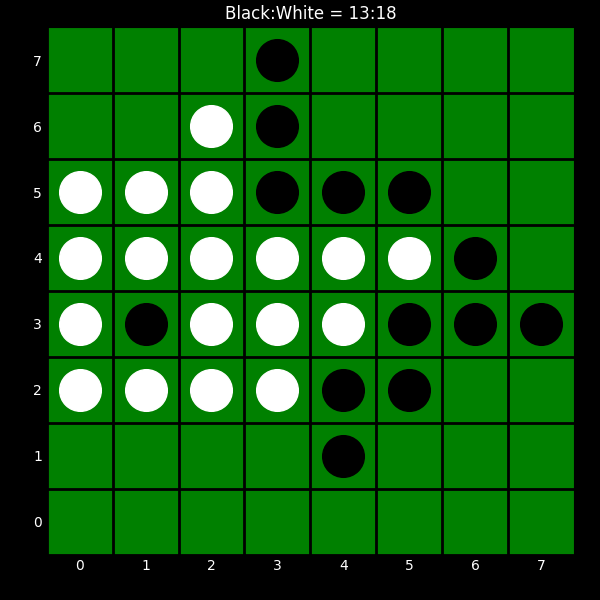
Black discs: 13
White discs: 18